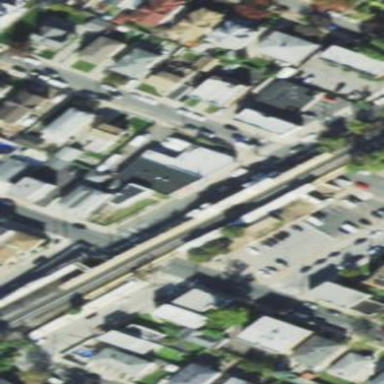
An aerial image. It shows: Bridge leading to railway platform for public transport.